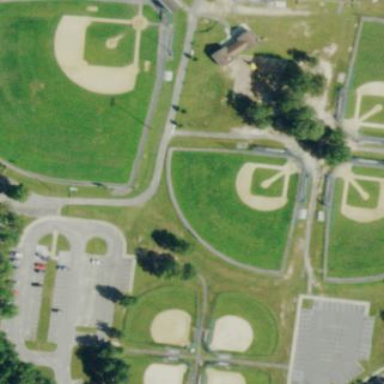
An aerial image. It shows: Baseball pitch for leisure land activities.